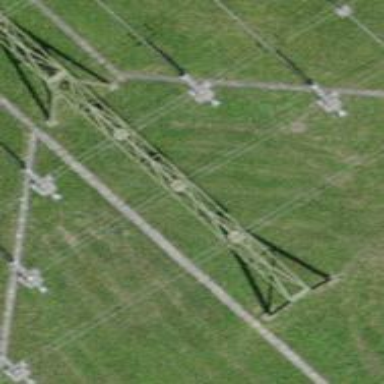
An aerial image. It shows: Insulator used in power systems.